Interaction volume radius: 10 \u00c5
Interaction volume height: 20 \u00c5
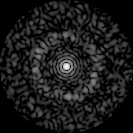
Disorder parameter: 0.8108